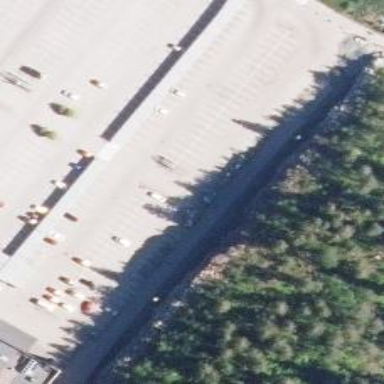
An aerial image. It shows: Trolley bay.